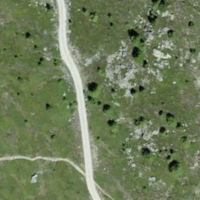
EUNIS habitat code: 26
Species observed at this site:
Chamaenerion angustifolium
Vaccinium vitis-idaea
Juniperus communis
Erebia tyndarus
Campanula barbata
Arnica montana